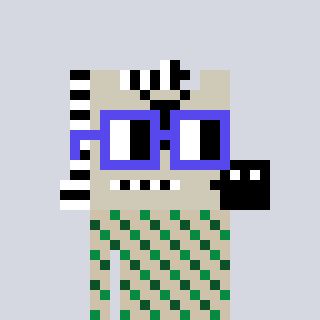
a pixel art character with square blue glasses, a zebra-shaped head and a bege-colored body on a cool background